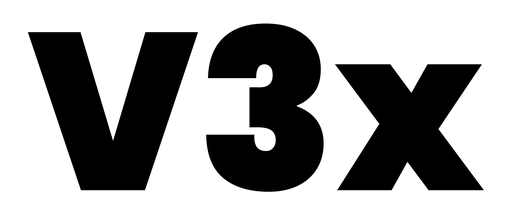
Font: Poppins-Black